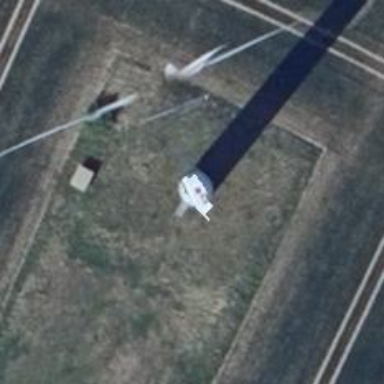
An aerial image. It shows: Wind generator with horizontal axis. The wind turbine is from Vestas.